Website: bh-photo
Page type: address-validator
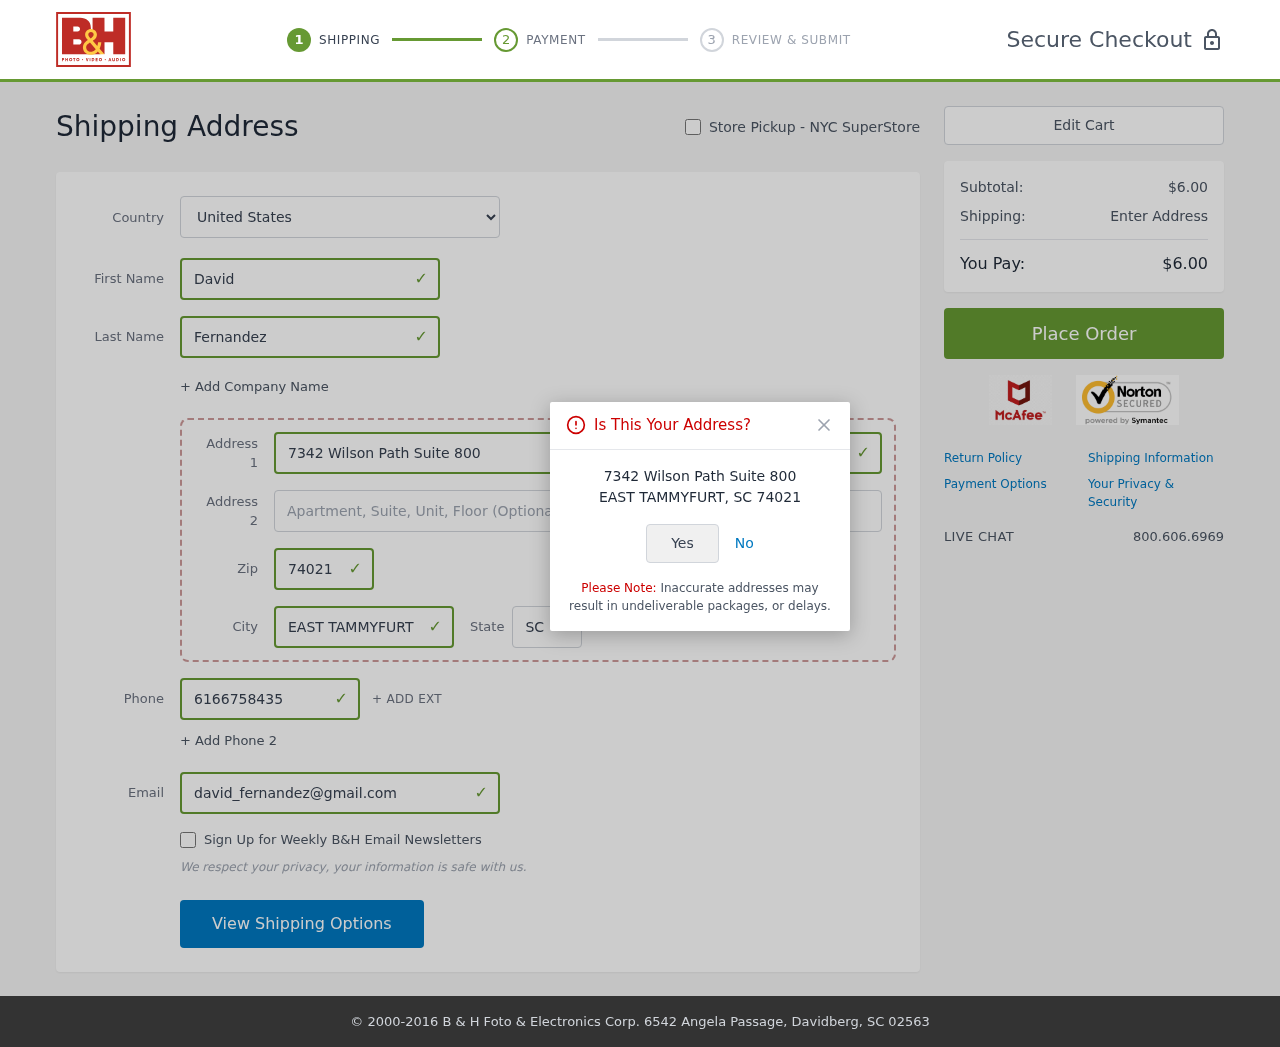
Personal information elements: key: PII_CITY
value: East Tammyfurt
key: PII_COUNTRY
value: United States
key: PII_EMAIL
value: david_fernandez@gmail.com
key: PII_FIRSTNAME
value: David
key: PII_LASTNAME
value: Fernandez
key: PII_PHONE
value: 6166758435
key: PII_POSTCODE
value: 74021
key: PII_STATE_ABBR
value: SC
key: PII_STREET
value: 7342 Wilson Path Suite 800
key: PII_CITY_CONFIRM
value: EAST TAMMYFURT
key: PII_POSTCODE_FULL
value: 74021
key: PII_POSTCODE_NUMERIC
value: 74021
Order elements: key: ORDER_SUBTOTAL
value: $6.00
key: ORDER_TOTAL
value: $6.00